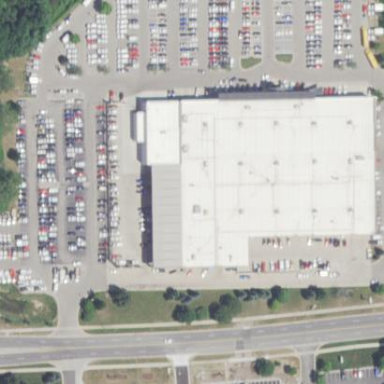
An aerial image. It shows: Commercial building.